Question: I have items names in drop down and a quantity text box. i am adding item and its quantity to table if quantity is greater then zero,
Now i want to check if item is already present in the table then just sum the quantity
'''
<script>
$(document).ready(function(){
$("#addBtn").click(function(){
var rmnameList = document.getElementById("rname");
var name = rmnameList.options[rmnameList.selectedIndex].text;
var qty = $('#qty').val();
if (qty > 0)
{
var tbody = $('#rTable').children('tbody');
var table = tbody.length ? tbody : $('#rTable');
//Add row
table.append('<tr><td>'+ name + '</td><td>'+ qty +'</td></tr>');
}
});
});
</script>
'''

I am unable to find the respective '<td>' element to update.
My jquery selector is :
'''
$('#rTable tbody tr td:first-child')
'''
and it returns:
'''
[<td> BUN </td> , <td> Ketchup </td> , <td> Banana </td> ]
'''
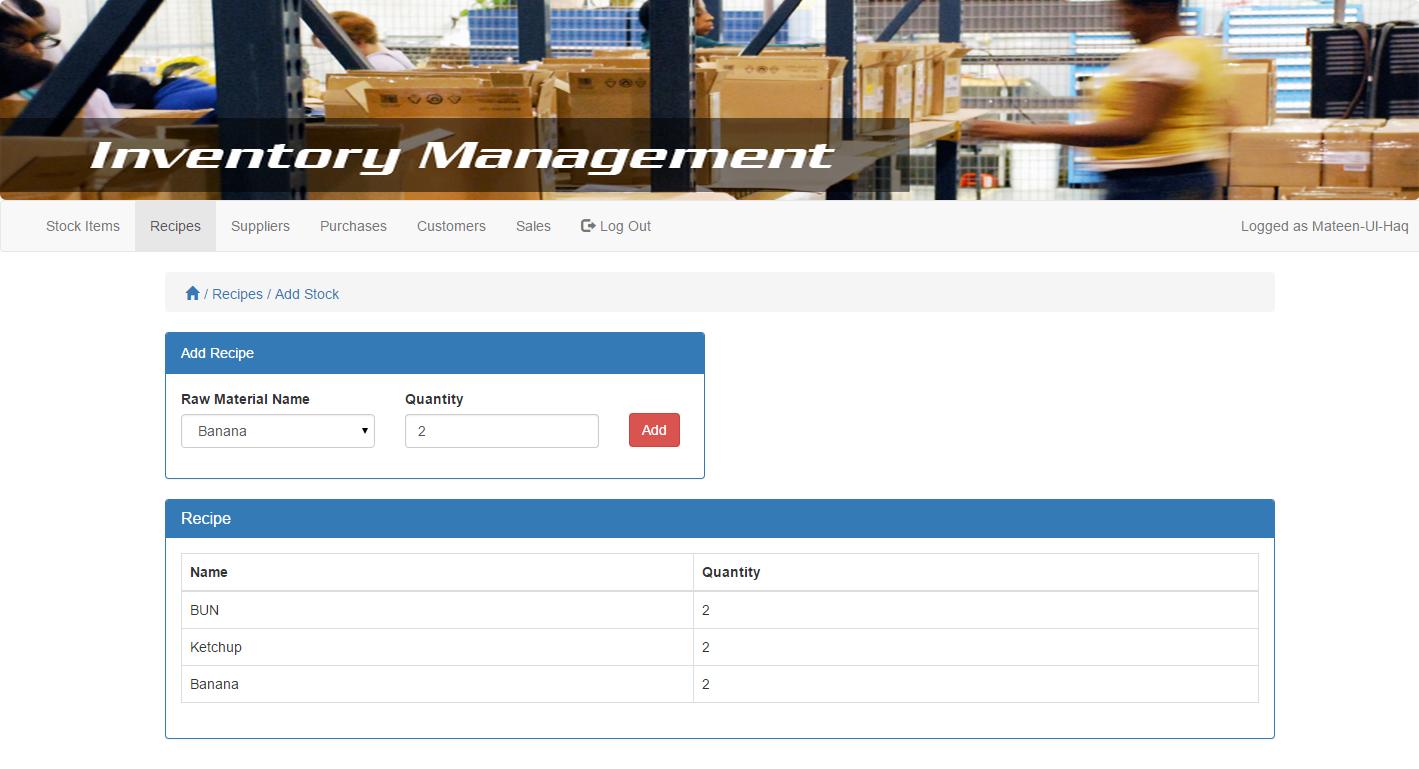
Answer: Use an attribute on the 'tr' to store the rname, and then use it to check whether the element exists
'''
$(document).ready(function() {
$("#addBtn").click(function() {
var name = $('#rname option:selected').text();
var qty = $('#qty').val();
if (qty > 0) {
var tbody = $('#rTable').children('tbody');
var table = tbody.length ? tbody : $('#rTable');
//Add row
var $tr = table.find('tr[data-rname="' + name + '"]');
if ($tr.length) {
$tr.find('td:last-child').text(function(i, t) {
return +t + +qty;
})
} else {
table.append($('<tr><td>' + name + '</td><td>' + qty + '</td></tr>').attr('data-rname', name));
}
}
});
});
'''
'''
<script src="https://ajax.googleapis.com/ajax/libs/jquery/1.11.1/jquery.min.js"></script>
<select id="rname">
<option></option>
<option>1</option>
<option>2</option>
<option>3</option>
</select>
<input id="qty" />
<button id="addBtn">Add</button>
<br />
<table id="rTable"></table>
'''